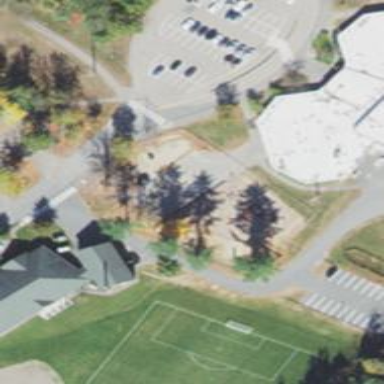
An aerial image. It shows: Playground area for leisure land.